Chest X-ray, PA view. Patient: 54 years old, sex M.
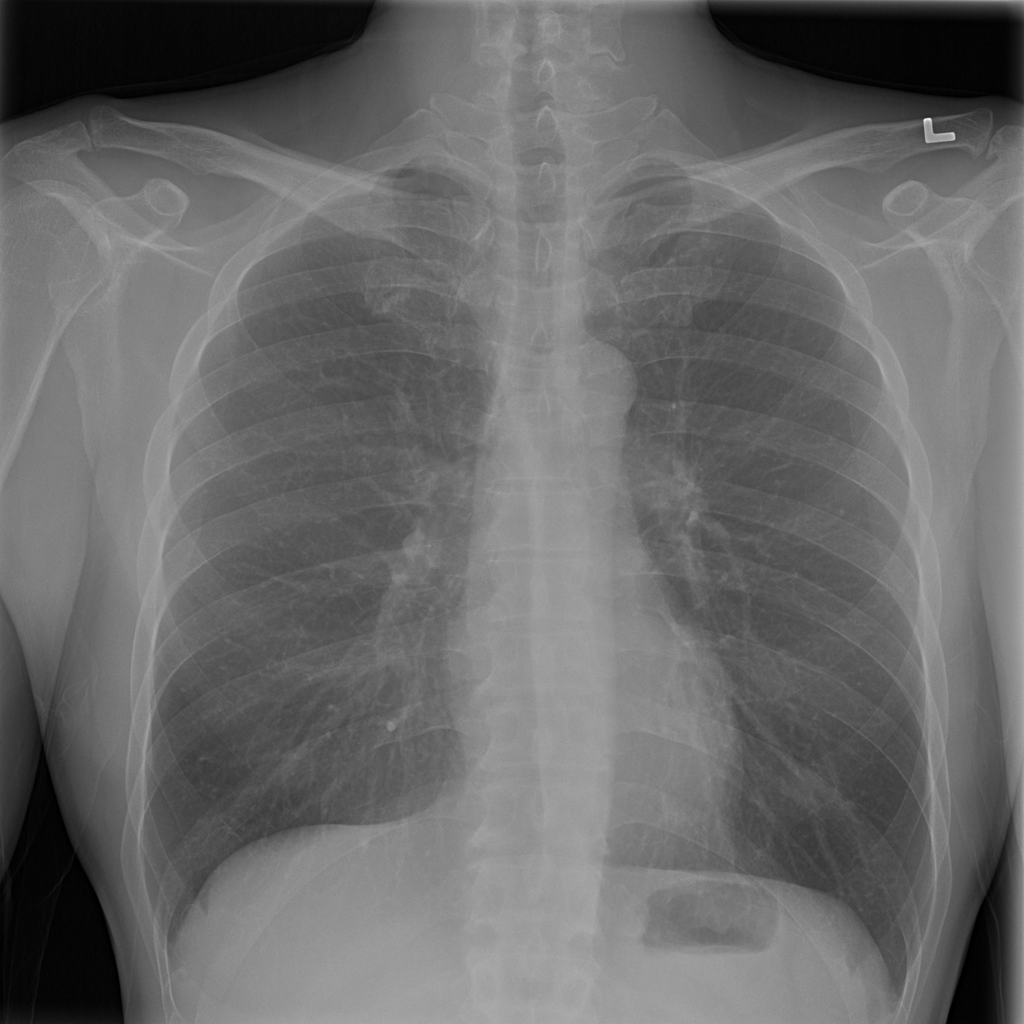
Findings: No Finding